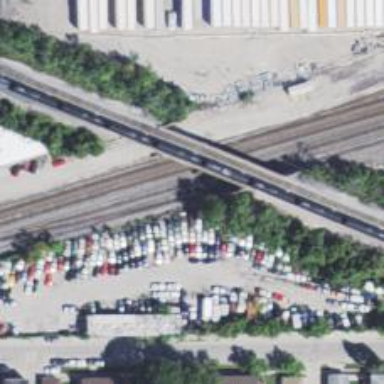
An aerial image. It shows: Railway yard in service.